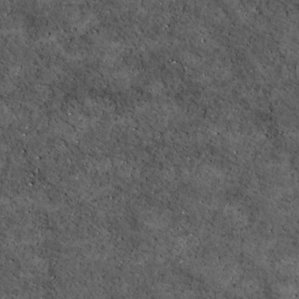
Label: non_frost